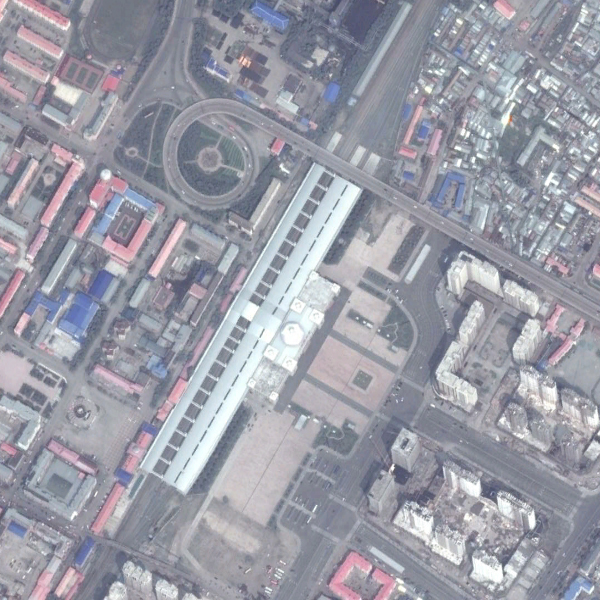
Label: RailwayStation